Question: I have two Spring-Maven Projects. First one is for the (SpringDataJpa Repositories and Service Classes). It runs standalone (JUnits) without problem.
The second one is for the (SpringMVC), and this project defines the backend as a required project on the build path. Also in the Deployment assembly properties, I have added the backend project (WEB-INF/lib/Backend.jar), so it will be deployed too (Actually should not it be added here automatically when i define the backend as a dependency?)..
Anyway, my main problem is this exception i get when i deploy the frontend project.
'''
Configuration problem: Unable to locate Spring NamespaceHandler for XML schema namespace [http://www.springframework.org/schema/data/jpa
'''
this exception occurs in the backend file "spring-jpa.cfg.xml" which looks like:
'''
<beans xmlns="http://www.springframework.org/schema/beans"
xmlns:xsi="http://www.w3.org/2001/XMLSchema-instance"
xmlns:jpa="http://www.springframework.org/schema/data/jpa"
xsi:schemaLocation="http://www.springframework.org/schema/beans
http://www.springframework.org/schema/beans/spring-beans-3.0.xsd
http://www.springframework.org/schema/data/jpa
http://www.springframework.org/schema/data/jpa/spring-jpa.xsd">
<jpa:repositories base-package="acn.spring.backend.springDataJpa" />
<bean id="entityManagerFactory"
class="org.springframework.orm.jpa.LocalContainerEntityManagerFactoryBean">
<property name="dataSource" ref="dataSource"></property>
<property name="jpaVendorAdapter">
<bean class="org.springframework.orm.jpa.vendor.HibernateJpaVendorAdapter">
<property name="showSql" value="true" />
<property name="generateDdl" value="true" />
<property name="databasePlatform" value="org.hibernate.dialect.MySQL5InnoDBDialect" />
</bean>
</property>
</bean>
<bean id="transactionManager" class="org.springframework.orm.jpa.JpaTransactionManager">
<property name="entityManagerFactory" ref="entityManagerFactory" />
</bean>
</beans>
'''
In Backend-POM defined dependencies: all kinds of spring dependencies (3.2.4) and spring data jpa (1.4.1)
In Frontend-POM defined dependencies: spring-mvc (3.2.4)
First i thought that i should define the spring data jpa dependencies also in the frontend (although the frontend project does not have a direct dependency). It did not change anything.
Secondly in the build path properties of the backend, in the order export tab, i choose the maven dependencies, so it may export the dependencies of the backend to the dependent frontend project. It did not change also anything..
I dont understand how this namespace can be found while running backend standalone, but not under . I would appreciate any ideas.
This is the backend POM:
'''
<project xmlns="http://maven.apache.org/POM/4.0.0" xmlns:xsi="http://www.w3.org/2001/XMLSchema-instance"
xsi:schemaLocation="http://maven.apache.org/POM/4.0.0 http://maven.apache.org/xsd/maven-4.0.0.xsd">
<modelVersion>4.0.0</modelVersion>
<groupId>SpringBusiness</groupId>
<artifactId>SpringBusiness</artifactId>
<version>0.0.2-SNAPSHOT</version>
<build>
<sourceDirectory>src</sourceDirectory>
<testSourceDirectory>test</testSourceDirectory>
<resources>
<resource>
<directory>resources</directory>
<excludes>
<exclude>**/*.java</exclude>
</excludes>
</resource>
</resources>
<plugins>
<plugin>
<artifactId>maven-compiler-plugin</artifactId>
<version>2.3.2</version>
<configuration>
<source>1.6</source>
<target>1.6</target>
</configuration>
</plugin>
</plugins>
</build>
<!-- Shared version number properties -->
<properties>
<org.springframework.version>3.2.4.RELEASE</org.springframework.version>
</properties>
<dependencies>
<!-- Core utilities used by other modules. Define this if you use Spring
Utility APIs (org.springframework.core.*/org.springframework.util.*) -->
<dependency>
<groupId>org.springframework</groupId>
<artifactId>spring-core</artifactId>
<version>${org.springframework.version}</version>
</dependency>
<!-- Expression Language (depends on spring-core) Define this if you use
Spring Expression APIs (org.springframework.expression.*) -->
<dependency>
<groupId>org.springframework</groupId>
<artifactId>spring-expression</artifactId>
<version>${org.springframework.version}</version>
</dependency>
<!-- Bean Factory and JavaBeans utilities (depends on spring-core) Define
this if you use Spring Bean APIs (org.springframework.beans.*) -->
<dependency>
<groupId>org.springframework</groupId>
<artifactId>spring-beans</artifactId>
<version>${org.springframework.version}</version>
</dependency>
<!-- Aspect Oriented Programming (AOP) Framework (depends on spring-core,
spring-beans) Define this if you use Spring AOP APIs (org.springframework.aop.*) -->
<dependency>
<groupId>org.springframework</groupId>
<artifactId>spring-aop</artifactId>
<version>${org.springframework.version}</version>
</dependency>
<!-- Application Context (depends on spring-core, spring-expression, spring-aop,
spring-beans) This is the central artifact for Spring's Dependency Injection
Container and is generally always defined -->
<dependency>
<groupId>org.springframework</groupId>
<artifactId>spring-context</artifactId>
<version>${org.springframework.version}</version>
</dependency>
<!-- Various Application Context utilities, including EhCache, JavaMail,
Quartz, and Freemarker integration Define this if you need any of these integrations -->
<dependency>
<groupId>org.springframework</groupId>
<artifactId>spring-context-support</artifactId>
<version>${org.springframework.version}</version>
</dependency>
<!-- Transaction Management Abstraction (depends on spring-core, spring-beans,
spring-aop, spring-context) Define this if you use Spring Transactions or
DAO Exception Hierarchy (org.springframework.transaction.*/org.springframework.dao.*) -->
<dependency>
<groupId>org.springframework</groupId>
<artifactId>spring-tx</artifactId>
<version>${org.springframework.version}</version>
</dependency>
<!-- JDBC Data Access Library (depends on spring-core, spring-beans, spring-context,
spring-tx) Define this if you use Spring's JdbcTemplate API (org.springframework.jdbc.*) -->
<dependency>
<groupId>org.springframework</groupId>
<artifactId>spring-jdbc</artifactId>
<version>${org.springframework.version}</version>
</dependency>
<!-- Object-to-Relation-Mapping (ORM) integration with Hibernate, JPA and
iBatis. (depends on spring-core, spring-beans, spring-context, spring-tx)
Define this if you need ORM (org.springframework.orm.*) -->
<dependency>
<groupId>org.springframework</groupId>
<artifactId>spring-orm</artifactId>
<version>${org.springframework.version}</version>
</dependency>
<!-- Object-to-XML Mapping (OXM) abstraction and integration with JAXB,
JiBX, Castor, XStream, and XML Beans. (depends on spring-core, spring-beans,
spring-context) Define this if you need OXM (org.springframework.oxm.*) -->
<dependency>
<groupId>org.springframework</groupId>
<artifactId>spring-oxm</artifactId>
<version>${org.springframework.version}</version>
</dependency>
<!-- Support for testing Spring applications with tools such as JUnit and
TestNG This artifact is generally always defined with a 'test' scope for
the integration testing framework and unit testing stubs -->
<dependency>
<groupId>org.springframework</groupId>
<artifactId>spring-test</artifactId>
<version>${org.springframework.version}</version>
<scope>test</scope>
</dependency>
<dependency>
<groupId>org.springframework.data</groupId>
<artifactId>spring-data-jpa</artifactId>
<version>1.4.1.RELEASE</version>
</dependency>
<dependency>
<groupId>org.mockito</groupId>
<artifactId>mockito-all</artifactId>
<version>1.9.5</version>
</dependency>
<dependency>
<groupId>junit</groupId>
<artifactId>junit</artifactId>
<version>4.11</version>
</dependency>
<dependency>
<groupId>mysql</groupId>
<artifactId>mysql-connector-java</artifactId>
<version>5.1.26</version>
</dependency>
<dependency>
<groupId>org.aspectj</groupId>
<artifactId>aspectjweaver</artifactId>
<version>1.7.3</version>
</dependency>
<dependency>
<groupId>org.hibernate</groupId>
<artifactId>hibernate-core</artifactId>
<version>4.2.6.Final</version>
</dependency>
<dependency>
<groupId>org.slf4j</groupId>
<artifactId>slf4j-api</artifactId>
<version>1.7.5</version>
</dependency>
<dependency>
<groupId>log4j</groupId>
<artifactId>log4j</artifactId>
<version>1.2.17</version>
<scope>runtime</scope>
</dependency>
<dependency>
<groupId>javassist</groupId>
<artifactId>javassist</artifactId>
<version>3.12.1.GA</version>
</dependency>
<dependency>
<groupId>org.hibernate</groupId>
<artifactId>hibernate-validator</artifactId>
<version>5.0.1.Final</version>
</dependency>
<dependency>
<groupId>org.hibernate</groupId>
<artifactId>hibernate-entitymanager</artifactId>
<version>4.2.6.Final</version>
</dependency>
</dependencies>
</project>
'''
And this is the frontend POM:
'''
<project xmlns="http://maven.apache.org/POM/4.0.0" xmlns:xsi="http://www.w3.org/2001/XMLSchema-instance"
xsi:schemaLocation="http://maven.apache.org/POM/4.0.0 http://maven.apache.org/xsd/maven-4.0.0.xsd">
<modelVersion>4.0.0</modelVersion>
<groupId>acn.spring</groupId>
<artifactId>SpringShop</artifactId>
<version>0.0.1-SNAPSHOT</version>
<packaging>war</packaging>
<build>
<plugins>
<plugin>
<artifactId>maven-compiler-plugin</artifactId>
<version>2.3.2</version>
<configuration>
<source>1.6</source>
<target>1.6</target>
</configuration>
</plugin>
<plugin>
<artifactId>maven-war-plugin</artifactId>
<version>2.3</version>
<configuration>
<warSourceDirectory>WebContent</warSourceDirectory>
<failOnMissingWebXml>false</failOnMissingWebXml>
</configuration>
</plugin>
</plugins>
</build>
<properties>
<org.springframework.version>3.2.4.RELEASE</org.springframework.version>
<org.springframework.security.version>3.1.4.RELEASE</org.springframework.security.version>
</properties>
<dependencies>
<dependency>
<groupId>org.springframework</groupId>
<artifactId>spring-webmvc</artifactId>
<version>${org.springframework.version}</version>
</dependency>
<dependency>
<groupId>org.springframework.security</groupId>
<artifactId>spring-security-web</artifactId>
<version>${org.springframework.security.version}</version>
</dependency>
<dependency>
<groupId>org.springframework.security</groupId>
<artifactId>spring-security-config</artifactId>
<version>${org.springframework.security.version}</version>
</dependency>
<dependency>
<groupId>jstl</groupId>
<artifactId>jstl</artifactId>
<version>1.2</version>
</dependency>
<dependency>
<groupId>org.codehaus.jackson</groupId>
<artifactId>jackson-mapper-asl</artifactId>
<version>1.7.1</version>
</dependency>
</dependencies>
</project>
'''
This is my application-context.xml in the backend:
'''
<?xml version="1.0" encoding="UTF-8"?>
<beans xmlns="http://www.springframework.org/schema/beans"
xmlns:xsi="http://www.w3.org/2001/XMLSchema-instance"
xmlns:context="http://www.springframework.org/schema/context"
xsi:schemaLocation=
"http://www.springframework.org/schema/beans
http://www.springframework.org/schema/beans/spring-beans-3.0.xsd
http://www.springframework.org/schema/context
http://www.springframework.org/schema/context/spring-context-3.0.xsd">
<context:annotation-config />
<!-- Database Access -->
<import resource="data-source.xml"/>
<import resource="spring-jpa.cfg.xml"/>
<!-- Middle Layer -->
<import resource="aop-context.xml"/>
<import resource="transaction-context.xml"/>
<import resource="service-context.xml"/>
</beans>
'''
This is the web.xml of the fronted, where i define the application context as a dependency (So i don't define the spring-jpa.cfg.xml again):
'''
<?xml version="1.0" encoding="UTF-8"?>
<web-app xmlns:xsi="http://www.w3.org/2001/XMLSchema-instance" xmlns="http://java.sun.com/xml/ns/javaee" xmlns:web="http://java.sun.com/xml/ns/javaee/web-app_2_5.xsd" xsi:schemaLocation="http://java.sun.com/xml/ns/javaee http://java.sun.com/xml/ns/javaee/web-app_3_0.xsd" id="WebApp_ID" version="3.0">
<display-name>SpringShop</display-name>
<welcome-file-list>
<welcome-file>index.jsp</welcome-file>
</welcome-file-list>
<!-- needed for ContextLoaderListener -->
<context-param>
<param-name>contextConfigLocation</param-name>
<param-value>classpath:application-context.xml, /WEB-INF/spring-security.xml</param-value>
</context-param>
....
'''
Web Deployment Assembly for the Frontend: (SpringBusiness is the name of the backend project)

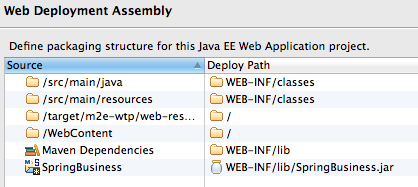
Answer: I have found the answer. I should have defined the dependency (backend->frontend) not in eclipse build path preferences, but in pom. Now this is the situation for the frontend project:

But the frontend pom defines a dependency on the backend.jar. Now i build the backend by "mvn clean install", the jar of the backend has been produced and put into the local maven repository. So the frontend project can use it. Even under tomcat.